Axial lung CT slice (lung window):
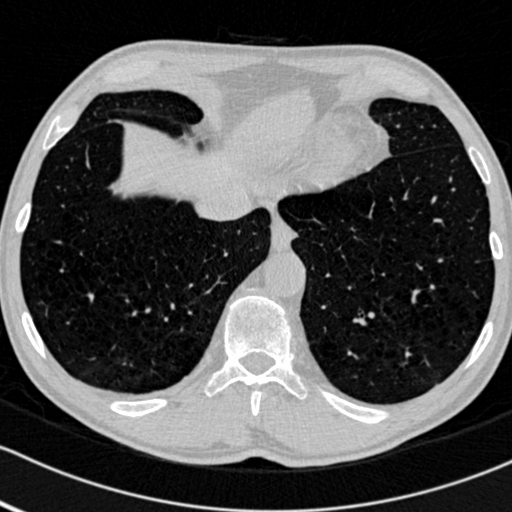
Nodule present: no